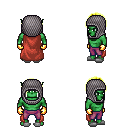
a pixel art fantasy rpg character, male body template, orc, green skin, maroon cape, magenta pants, gold parted hairstyle, chain hood, gold gloves, white slippers, four views (front, back, left, right), 2x2 character sprite sheet, small pixel art, hard edges, no anti-aliasing